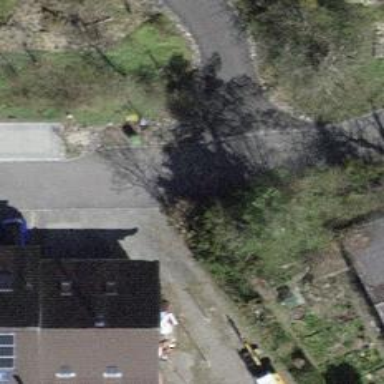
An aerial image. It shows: Residential road with asphalt surface.